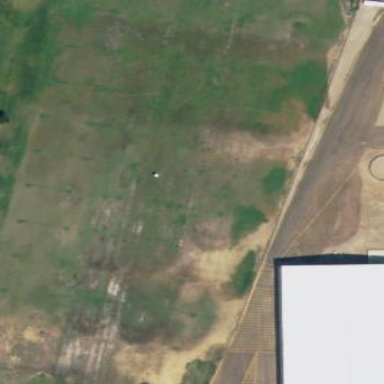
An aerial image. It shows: Grassy area designated as golf fairway.